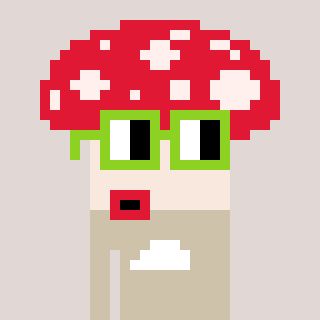
a pixel art character with square light green glasses, a mushroom-shaped head and a bege-colored body on a warm background